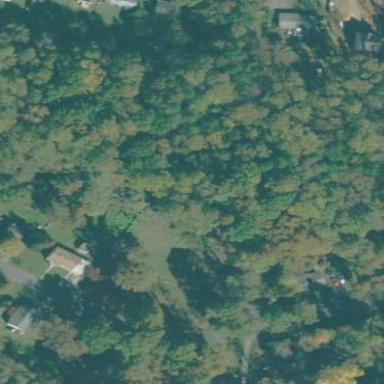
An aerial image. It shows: Beautiful woodland area.